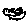
Label: bird